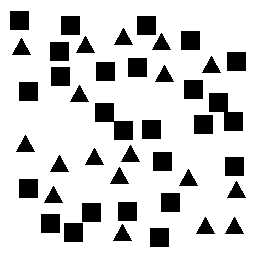
Squares: 26
Triangles: 18
Stars: 0
Total shapes: 44